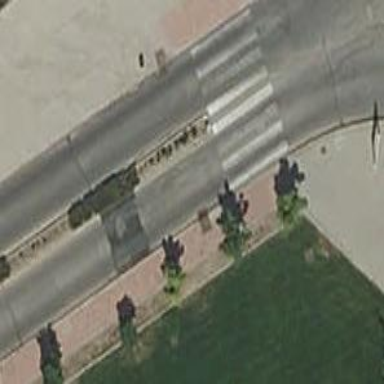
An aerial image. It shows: Crossing on the road.